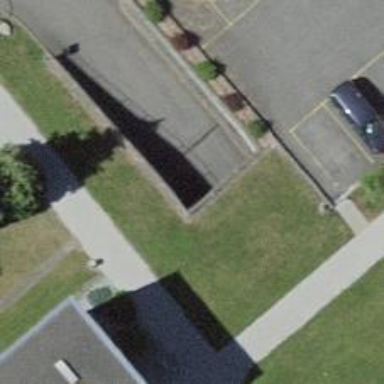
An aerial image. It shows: Parking entrance.